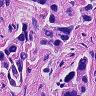
Metastatic tissue present: yes